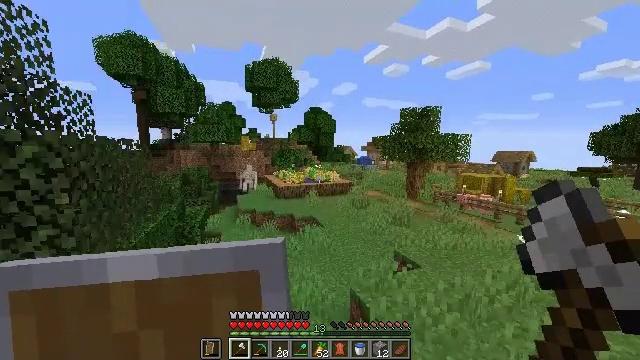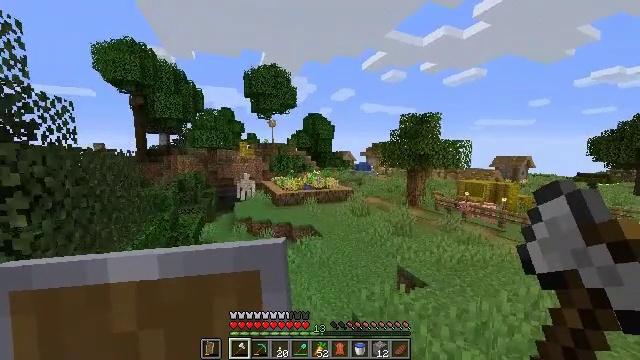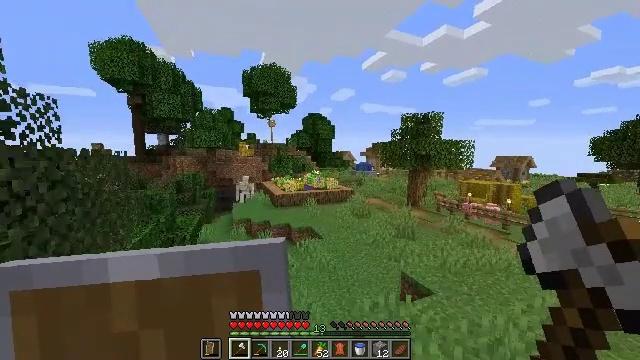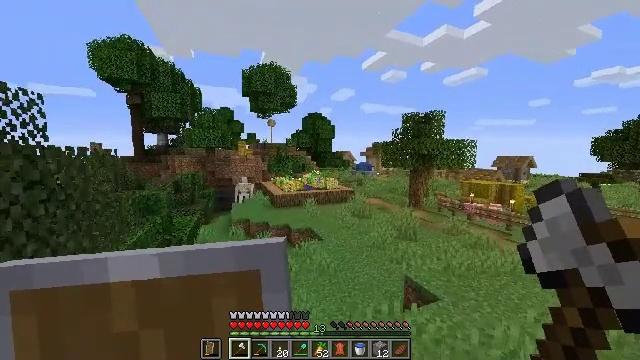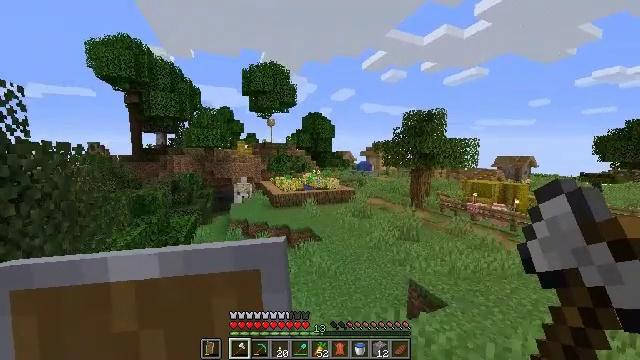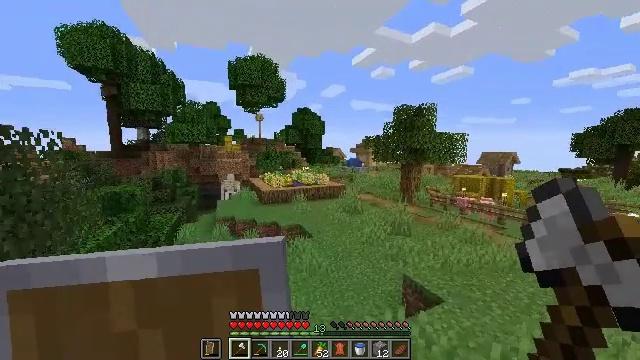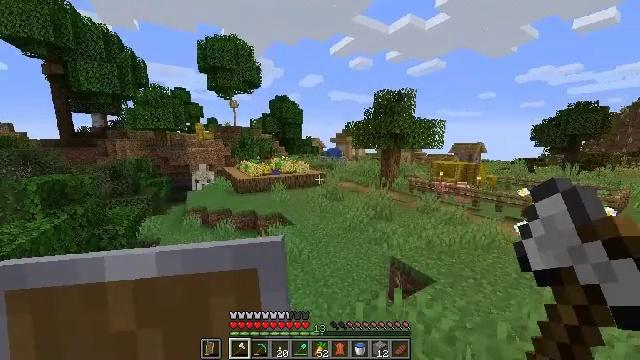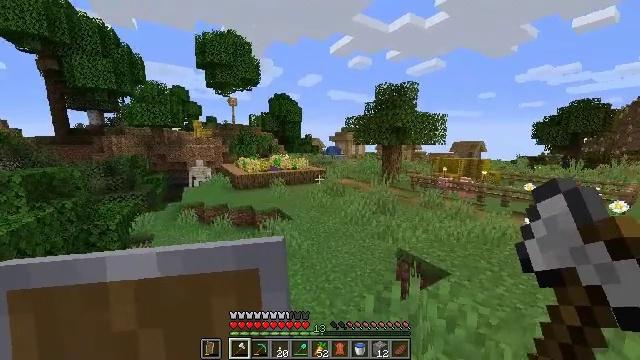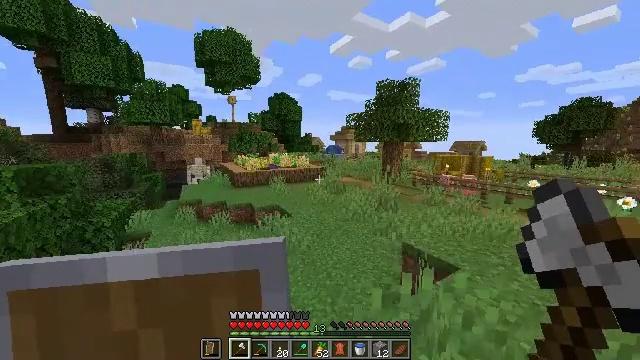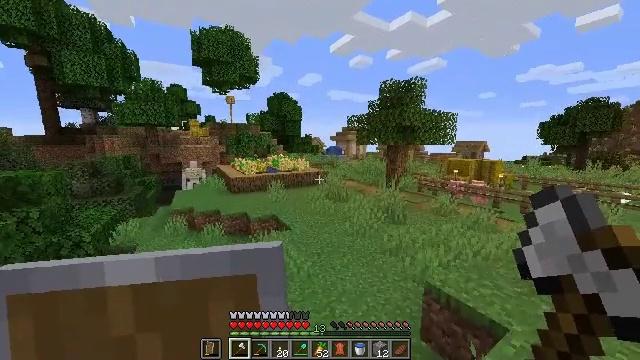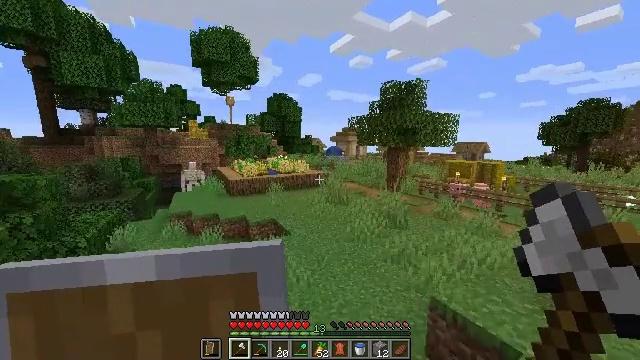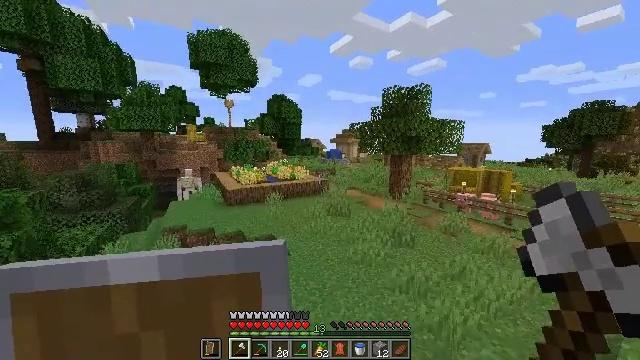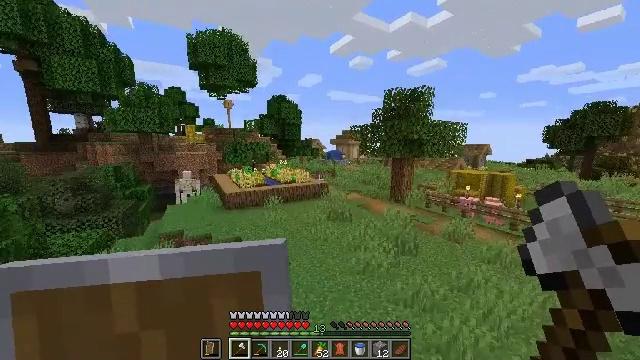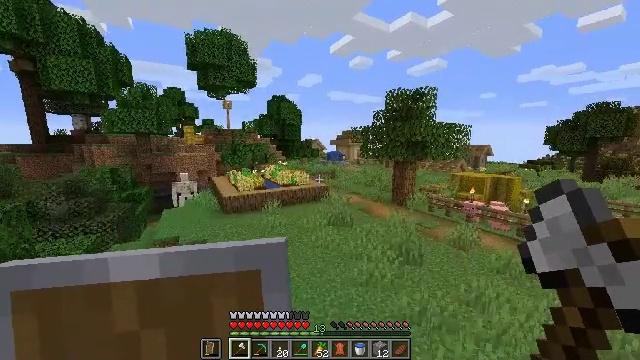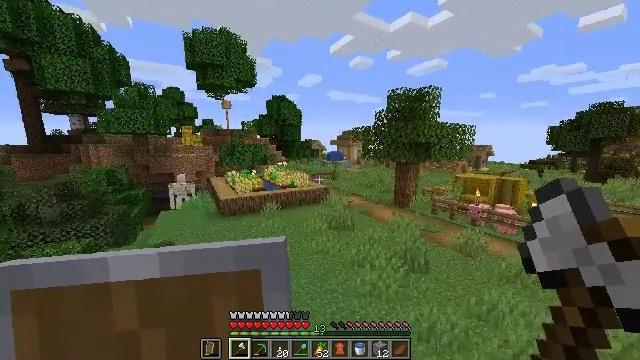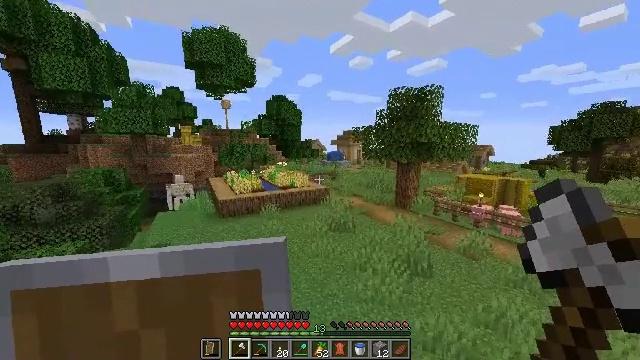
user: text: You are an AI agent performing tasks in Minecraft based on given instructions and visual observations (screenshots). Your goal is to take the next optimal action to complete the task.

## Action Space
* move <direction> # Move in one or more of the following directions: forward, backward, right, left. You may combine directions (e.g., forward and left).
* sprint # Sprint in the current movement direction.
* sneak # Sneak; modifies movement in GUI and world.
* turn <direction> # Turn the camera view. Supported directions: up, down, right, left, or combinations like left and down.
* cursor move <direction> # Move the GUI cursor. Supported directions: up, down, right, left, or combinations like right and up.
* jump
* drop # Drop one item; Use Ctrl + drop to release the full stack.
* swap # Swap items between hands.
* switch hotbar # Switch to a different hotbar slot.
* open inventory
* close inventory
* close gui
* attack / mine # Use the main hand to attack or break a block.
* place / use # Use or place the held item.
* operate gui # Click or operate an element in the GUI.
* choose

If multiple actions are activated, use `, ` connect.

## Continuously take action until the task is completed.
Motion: motion action
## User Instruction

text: Break the mature wheat plants.
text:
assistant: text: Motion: move forward, sprint, turn up, jump
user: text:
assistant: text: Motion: move forward, sprint, jump
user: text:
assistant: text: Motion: move forward, sprint, jump
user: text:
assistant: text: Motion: move forward, sprint, jump
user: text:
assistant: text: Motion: move forward, sprint, turn right, jump
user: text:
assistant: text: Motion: move forward, sprint, turn right and down, jump
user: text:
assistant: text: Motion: move forward, sprint, jump
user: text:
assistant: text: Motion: move forward, sprint, jump
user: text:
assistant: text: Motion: move forward, sprint, jump
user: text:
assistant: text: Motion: move forward, sprint, jump
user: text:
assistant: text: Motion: move forward, sprint, jump
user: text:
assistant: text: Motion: move forward, sprint, jump
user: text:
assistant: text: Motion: move forward, sprint, jump
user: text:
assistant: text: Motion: move forward, sprint, jump
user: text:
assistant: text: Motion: move forward, sprint, jump
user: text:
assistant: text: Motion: move forward, sprint, jump
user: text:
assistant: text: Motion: move forward, sprint, jump
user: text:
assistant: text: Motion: move forward, sprint, jump
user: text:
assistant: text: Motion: move forward, sprint, turn left and down, jump
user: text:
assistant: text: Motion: move forward, sprint, turn left, jump
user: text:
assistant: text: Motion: move forward, sprint, jump
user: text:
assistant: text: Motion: move forward, sprint, jump
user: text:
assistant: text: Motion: move forward, sprint, jump
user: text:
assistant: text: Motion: move forward, sprint, jump
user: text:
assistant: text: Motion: move forward, sprint, jump
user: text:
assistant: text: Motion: move forward, sprint, jump
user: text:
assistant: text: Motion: move forward, sprint, jump
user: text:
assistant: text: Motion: move forward, sprint, jump
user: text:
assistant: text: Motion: move forward, sprint, jump
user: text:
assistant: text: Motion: move forward, sprint, jump